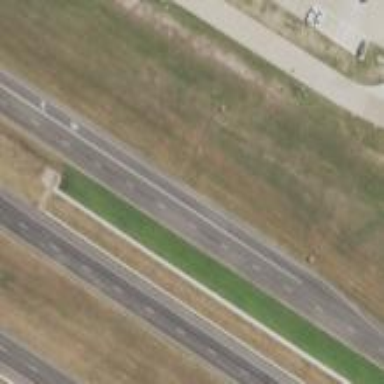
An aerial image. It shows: Asphalt trunk link road.